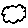
Label: cloud